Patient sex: F
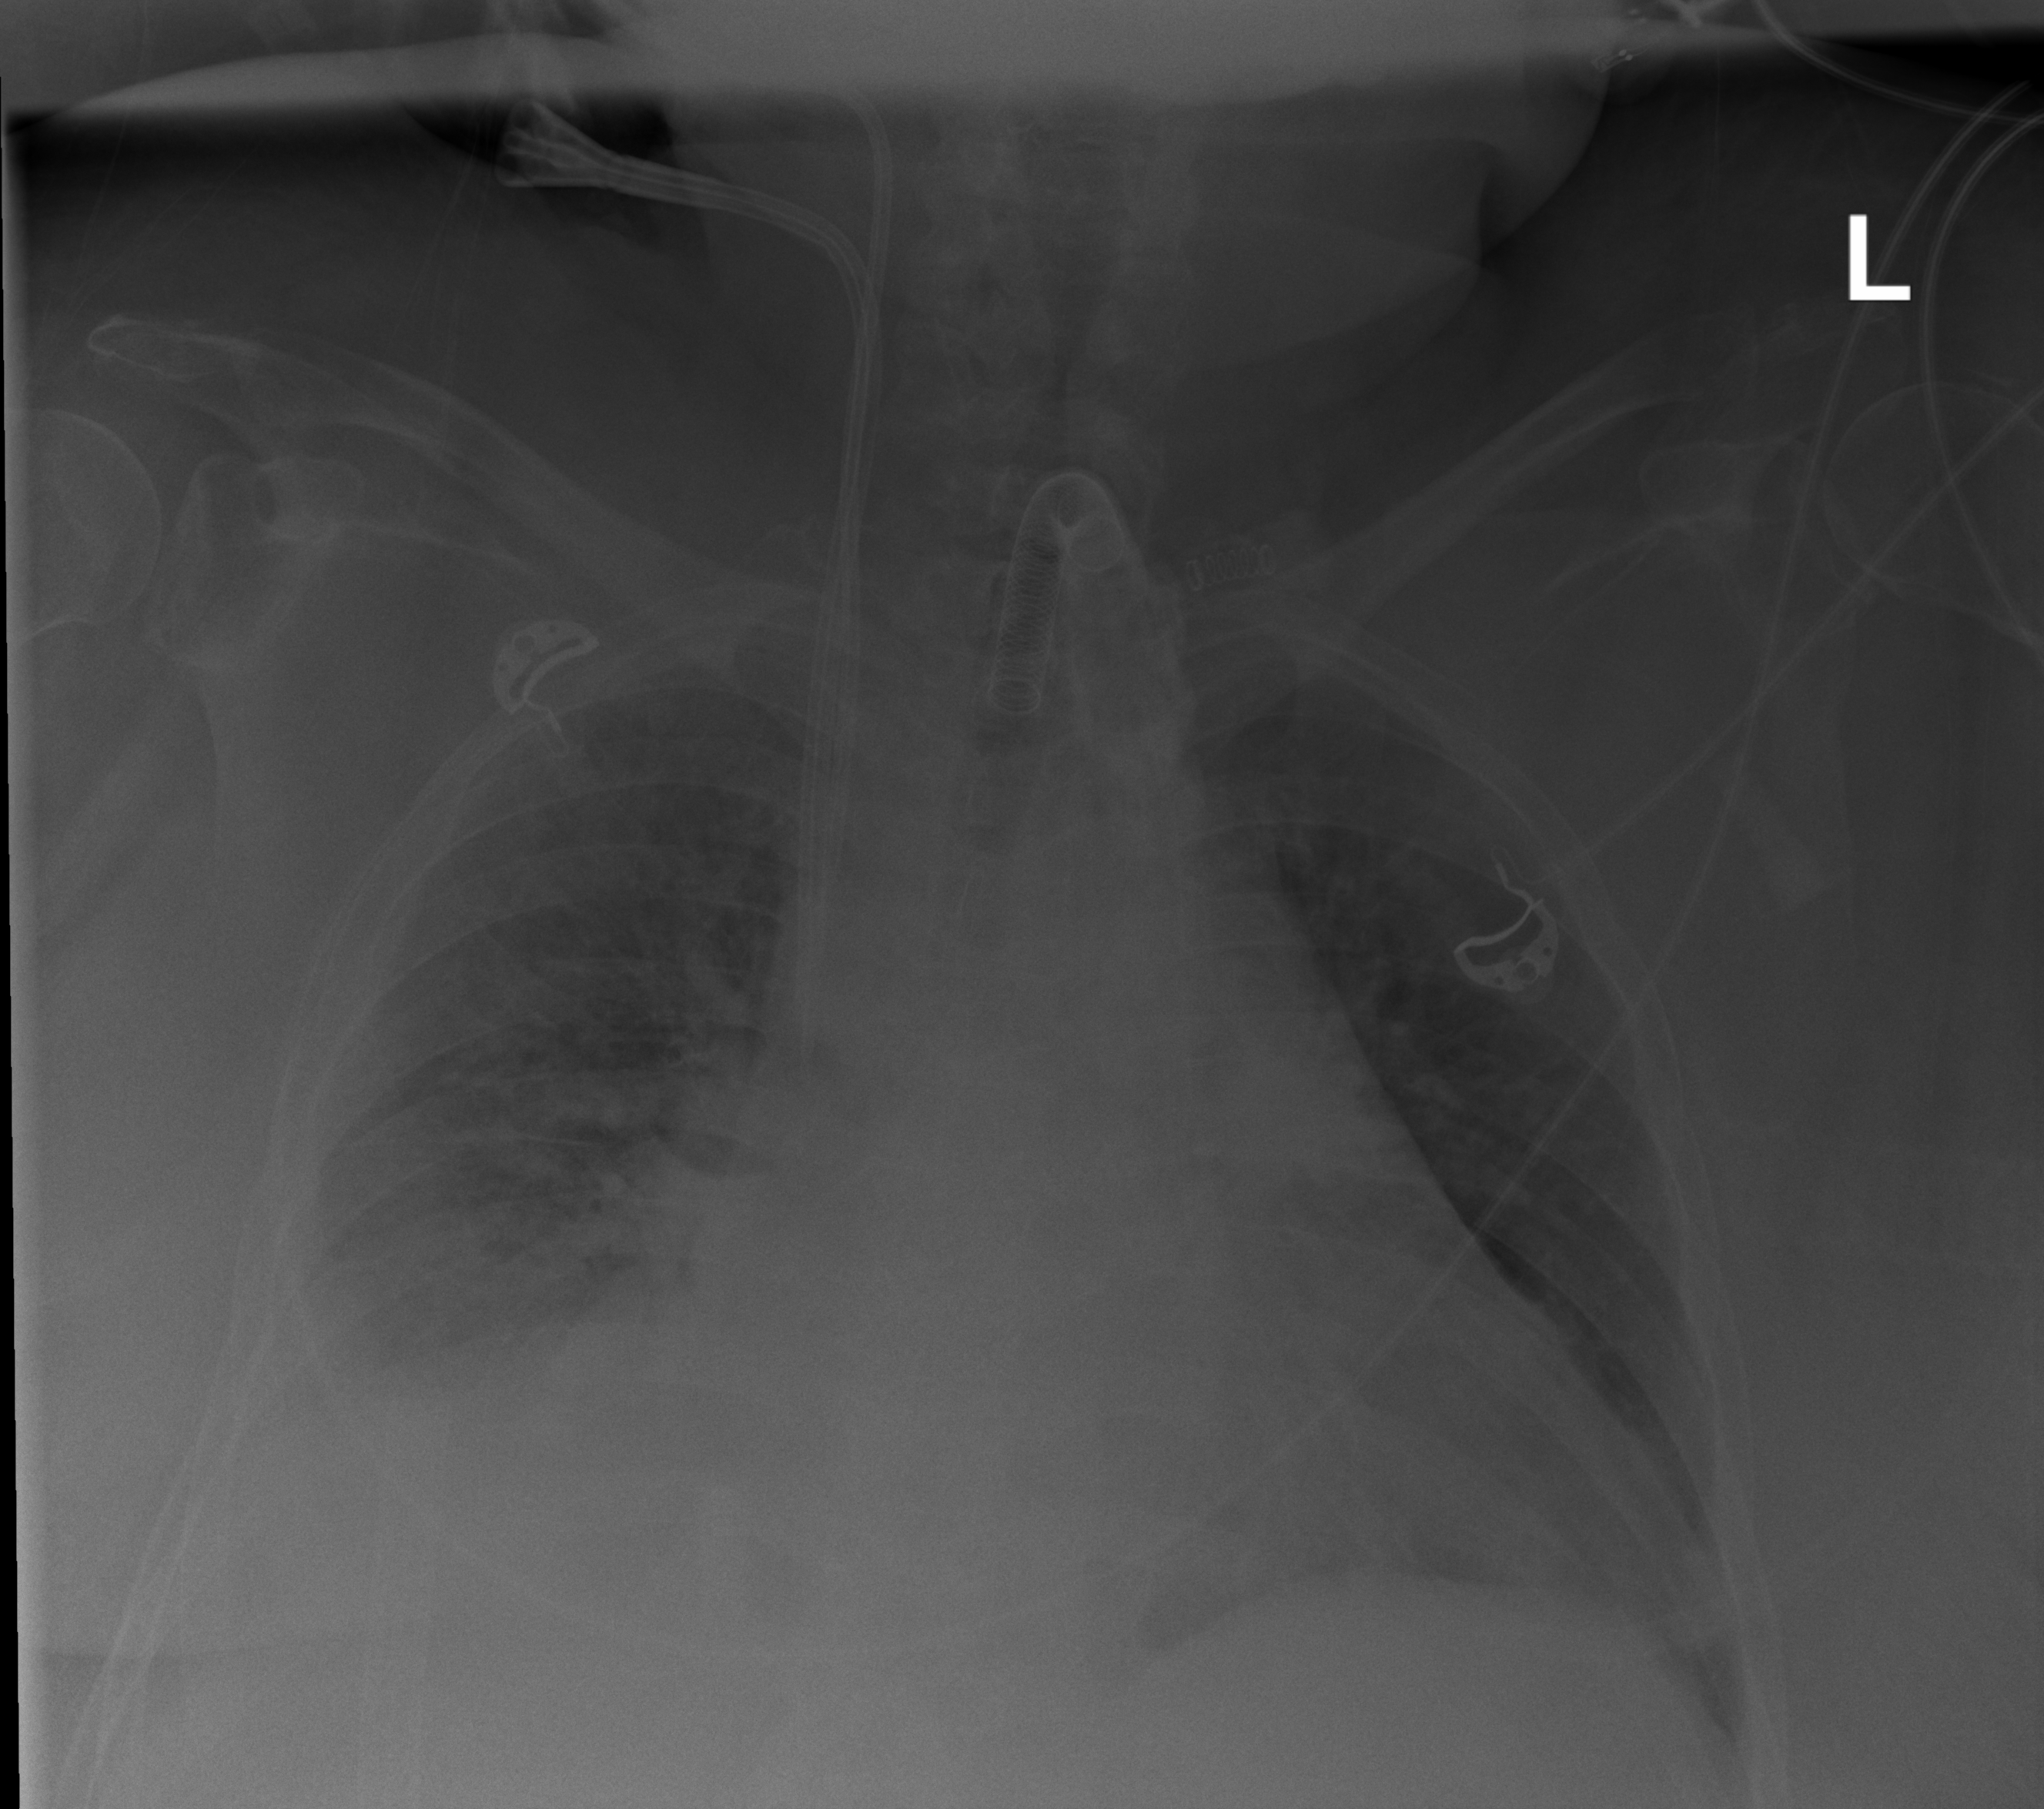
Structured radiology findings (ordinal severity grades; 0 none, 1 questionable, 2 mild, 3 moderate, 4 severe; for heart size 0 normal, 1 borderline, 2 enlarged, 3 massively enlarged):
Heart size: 2
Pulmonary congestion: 2
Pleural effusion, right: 3
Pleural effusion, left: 0
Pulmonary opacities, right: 3
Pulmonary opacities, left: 3
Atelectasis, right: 3
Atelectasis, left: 2